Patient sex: M
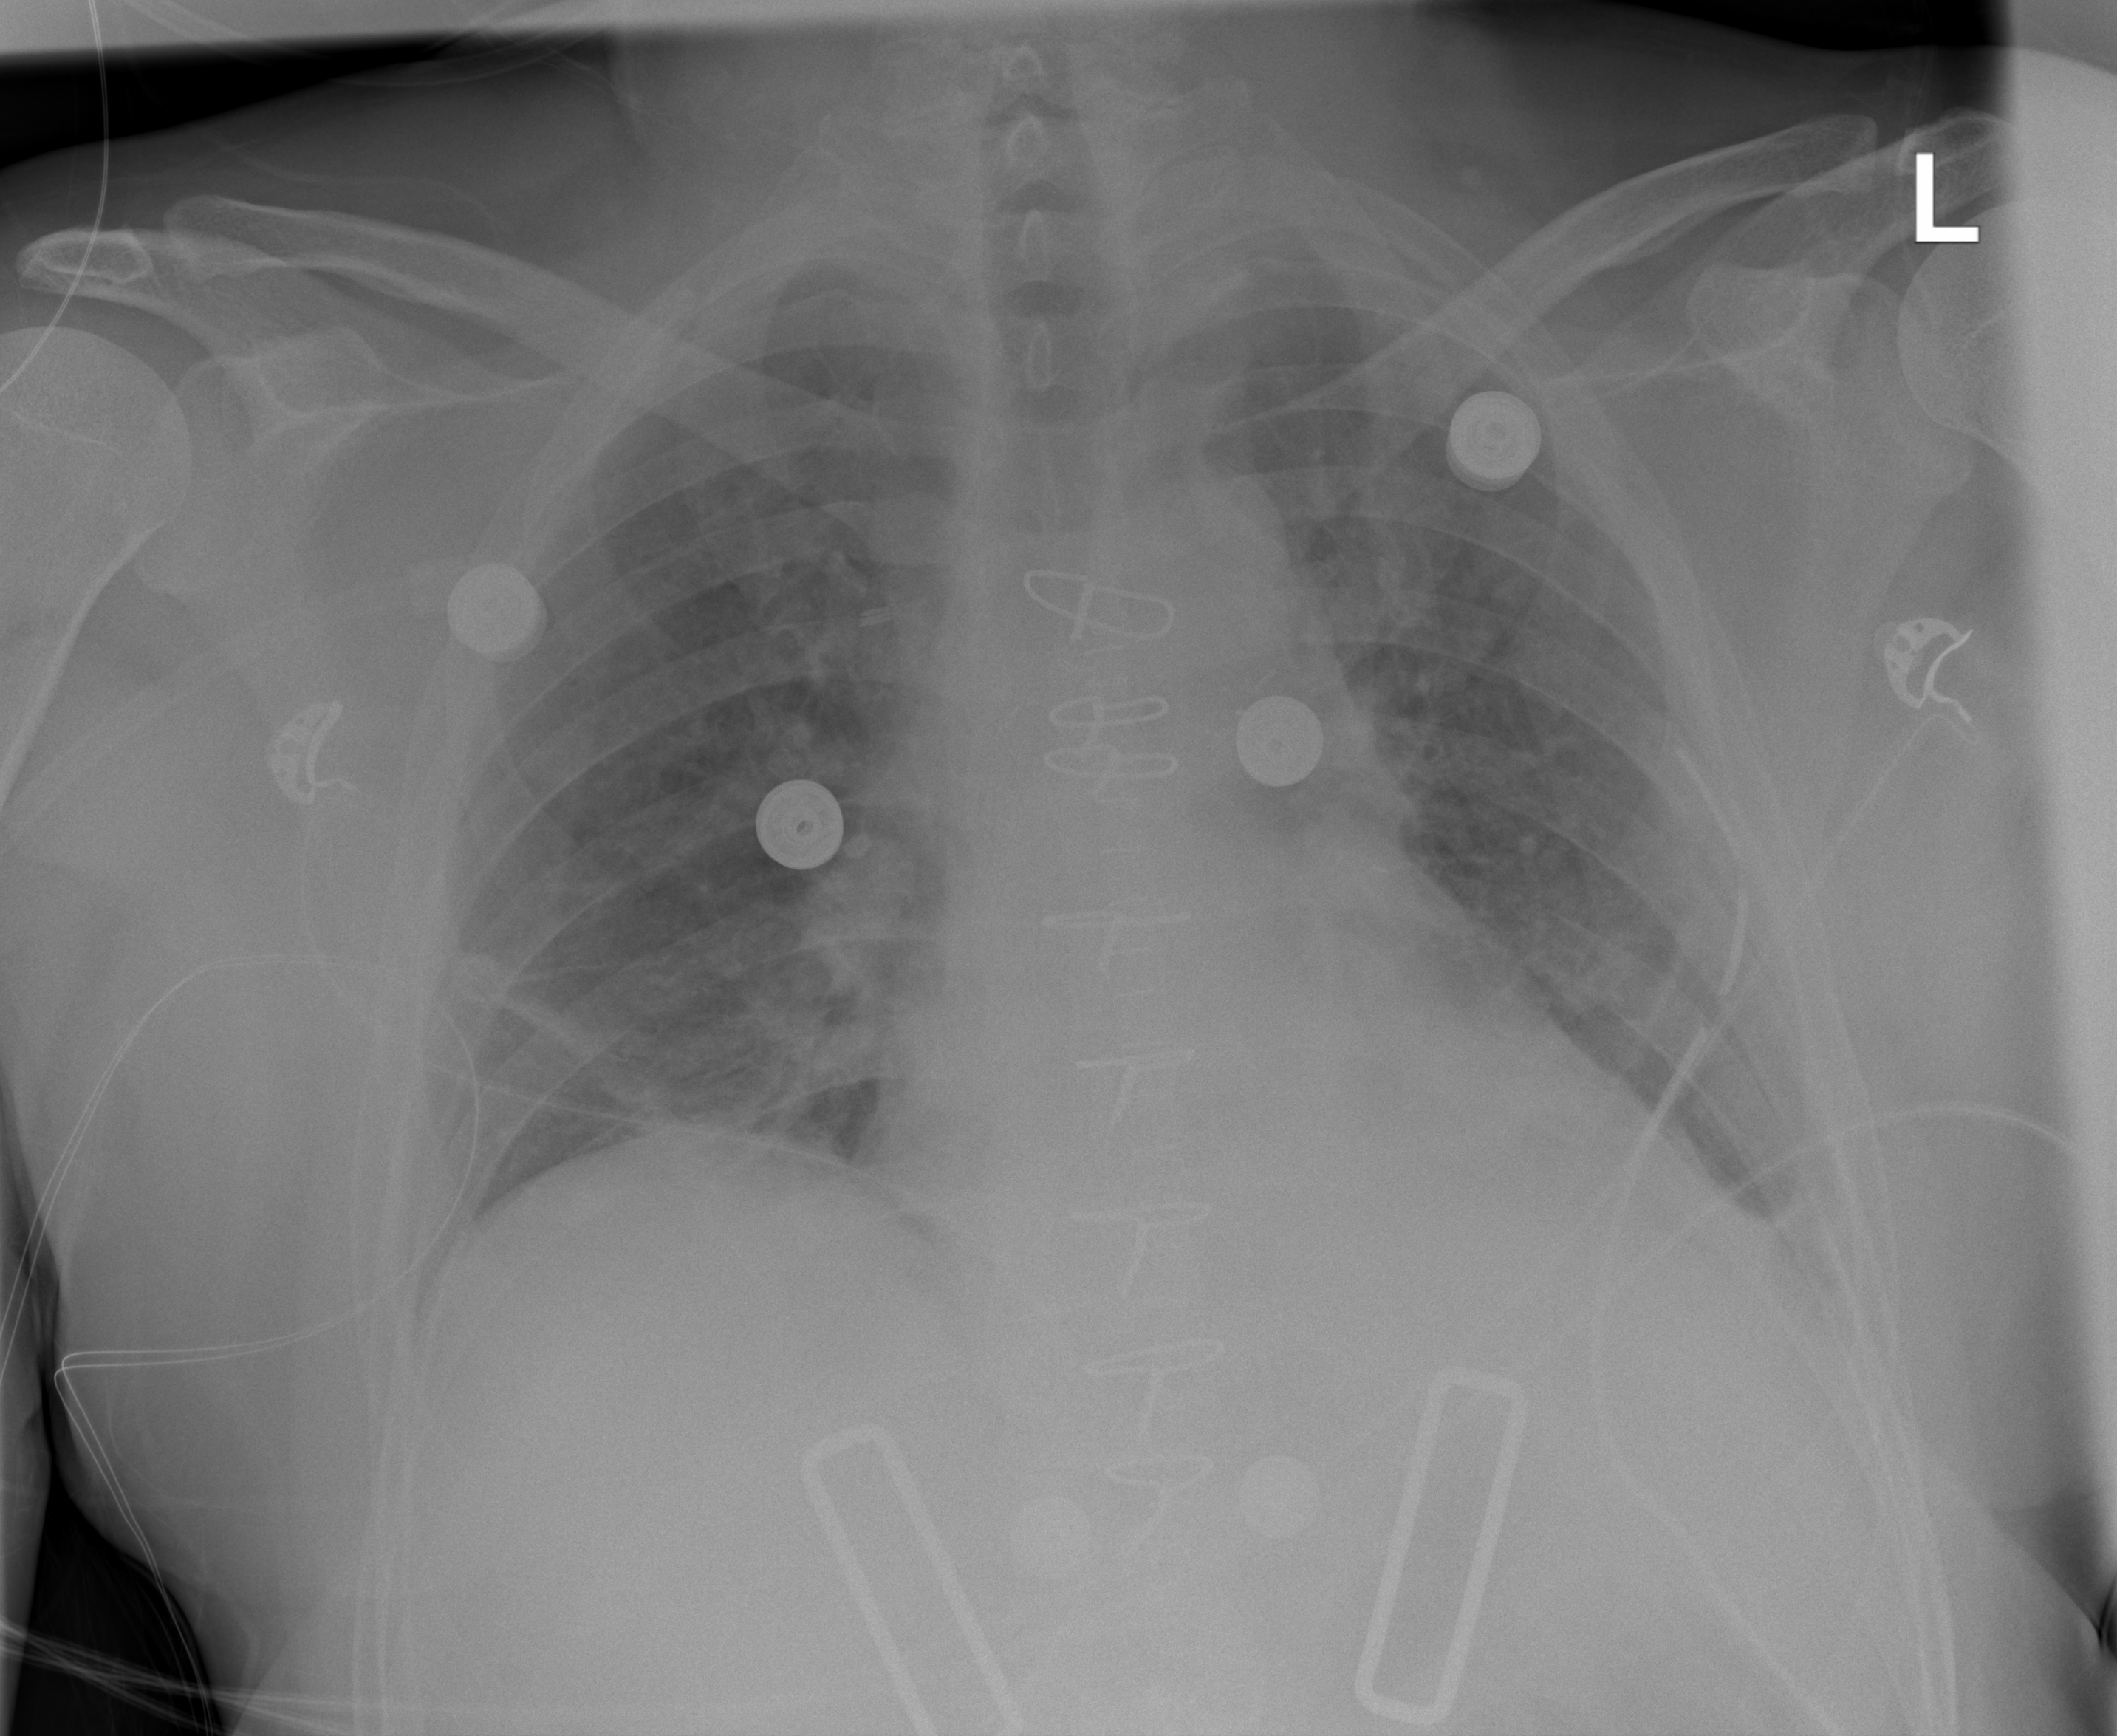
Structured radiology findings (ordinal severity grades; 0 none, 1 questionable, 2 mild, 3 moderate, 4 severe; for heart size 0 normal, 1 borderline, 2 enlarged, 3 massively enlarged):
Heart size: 2
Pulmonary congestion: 2
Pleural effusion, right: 0
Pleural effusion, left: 1
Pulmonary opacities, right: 1
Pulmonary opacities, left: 1
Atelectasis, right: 2
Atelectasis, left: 2